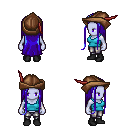
a pixel art fantasy rpg character, female body template, dark elf, purple skin, teal pirate shirt, metal pants, blue extra-long hairstyle, leather cap, black shoes, four views (front, back, left, right), 2x2 character sprite sheet, small pixel art, hard edges, no anti-aliasing